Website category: university
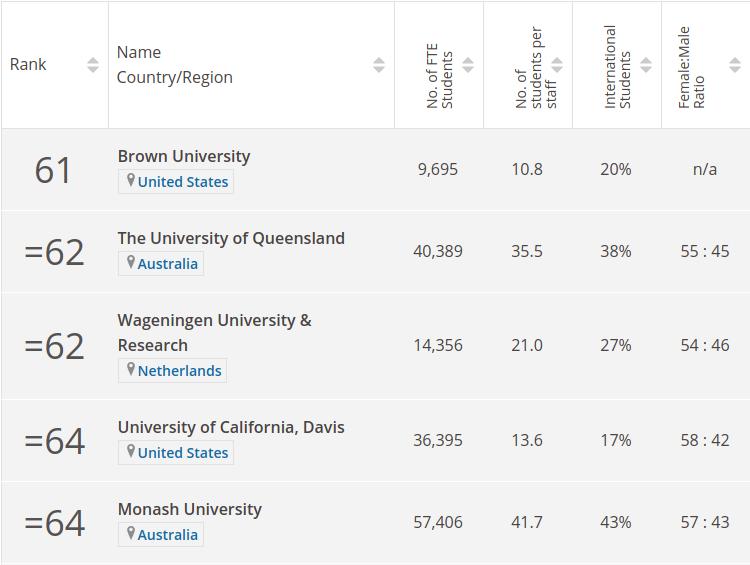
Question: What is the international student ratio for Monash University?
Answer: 43%

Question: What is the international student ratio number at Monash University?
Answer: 43%

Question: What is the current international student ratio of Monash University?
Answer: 43%

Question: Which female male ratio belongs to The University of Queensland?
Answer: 55 : 45

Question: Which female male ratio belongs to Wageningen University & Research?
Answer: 54 : 46

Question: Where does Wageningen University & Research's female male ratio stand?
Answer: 54 : 46

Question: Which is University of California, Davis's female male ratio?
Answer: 58 : 42

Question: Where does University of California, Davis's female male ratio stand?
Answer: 58 : 42

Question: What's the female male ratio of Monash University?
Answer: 57 : 43

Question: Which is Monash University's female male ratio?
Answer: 57 : 43

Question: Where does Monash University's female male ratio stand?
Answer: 57 : 43

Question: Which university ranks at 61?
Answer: Brown University

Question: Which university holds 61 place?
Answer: Brown University

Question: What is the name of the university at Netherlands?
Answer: Wageningen University & Research

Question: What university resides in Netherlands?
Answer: Wageningen University & Research

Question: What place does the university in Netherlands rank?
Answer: =62

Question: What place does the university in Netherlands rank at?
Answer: =62

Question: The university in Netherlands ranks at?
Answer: =62